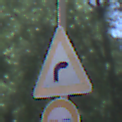
Verkehrszeichen: KurveRechts
Zusatzzeichen unten: Ueberholverbot
Umgebung: Outdoor, Nature
Tageszeit: Midday
Wetter: Clear
Licht: Natural
Jahreszeit: Summer
Kontrast: HighContrast